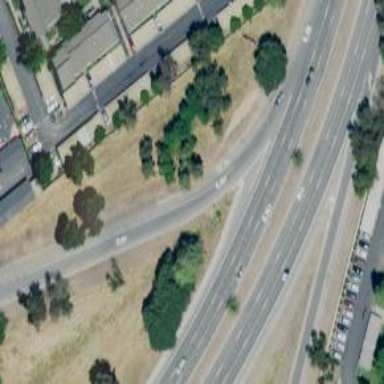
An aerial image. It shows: Trunk link highway.